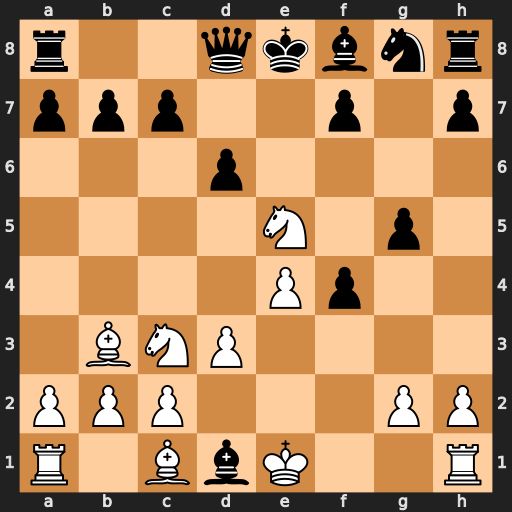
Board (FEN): r2qkbnr/ppp2p1p/3p4/4N1p1/4Pp2/1BNP4/PPP3PP/R1BbK2R
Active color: w
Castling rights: KQkq
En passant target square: -
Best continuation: Bxf7+ Ke7 Nd5#